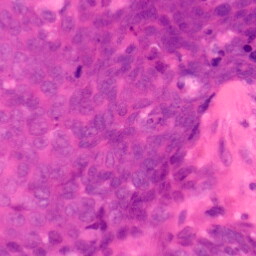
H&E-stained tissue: Colon